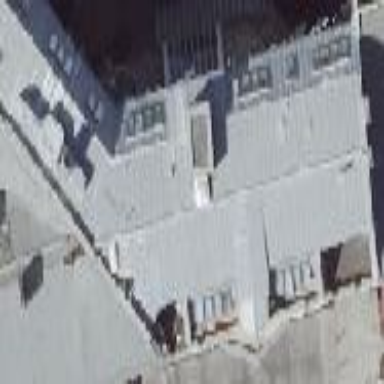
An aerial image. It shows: Grey apartment building with gambrel roof made of roof tiles.